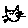
Label: cat